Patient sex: M
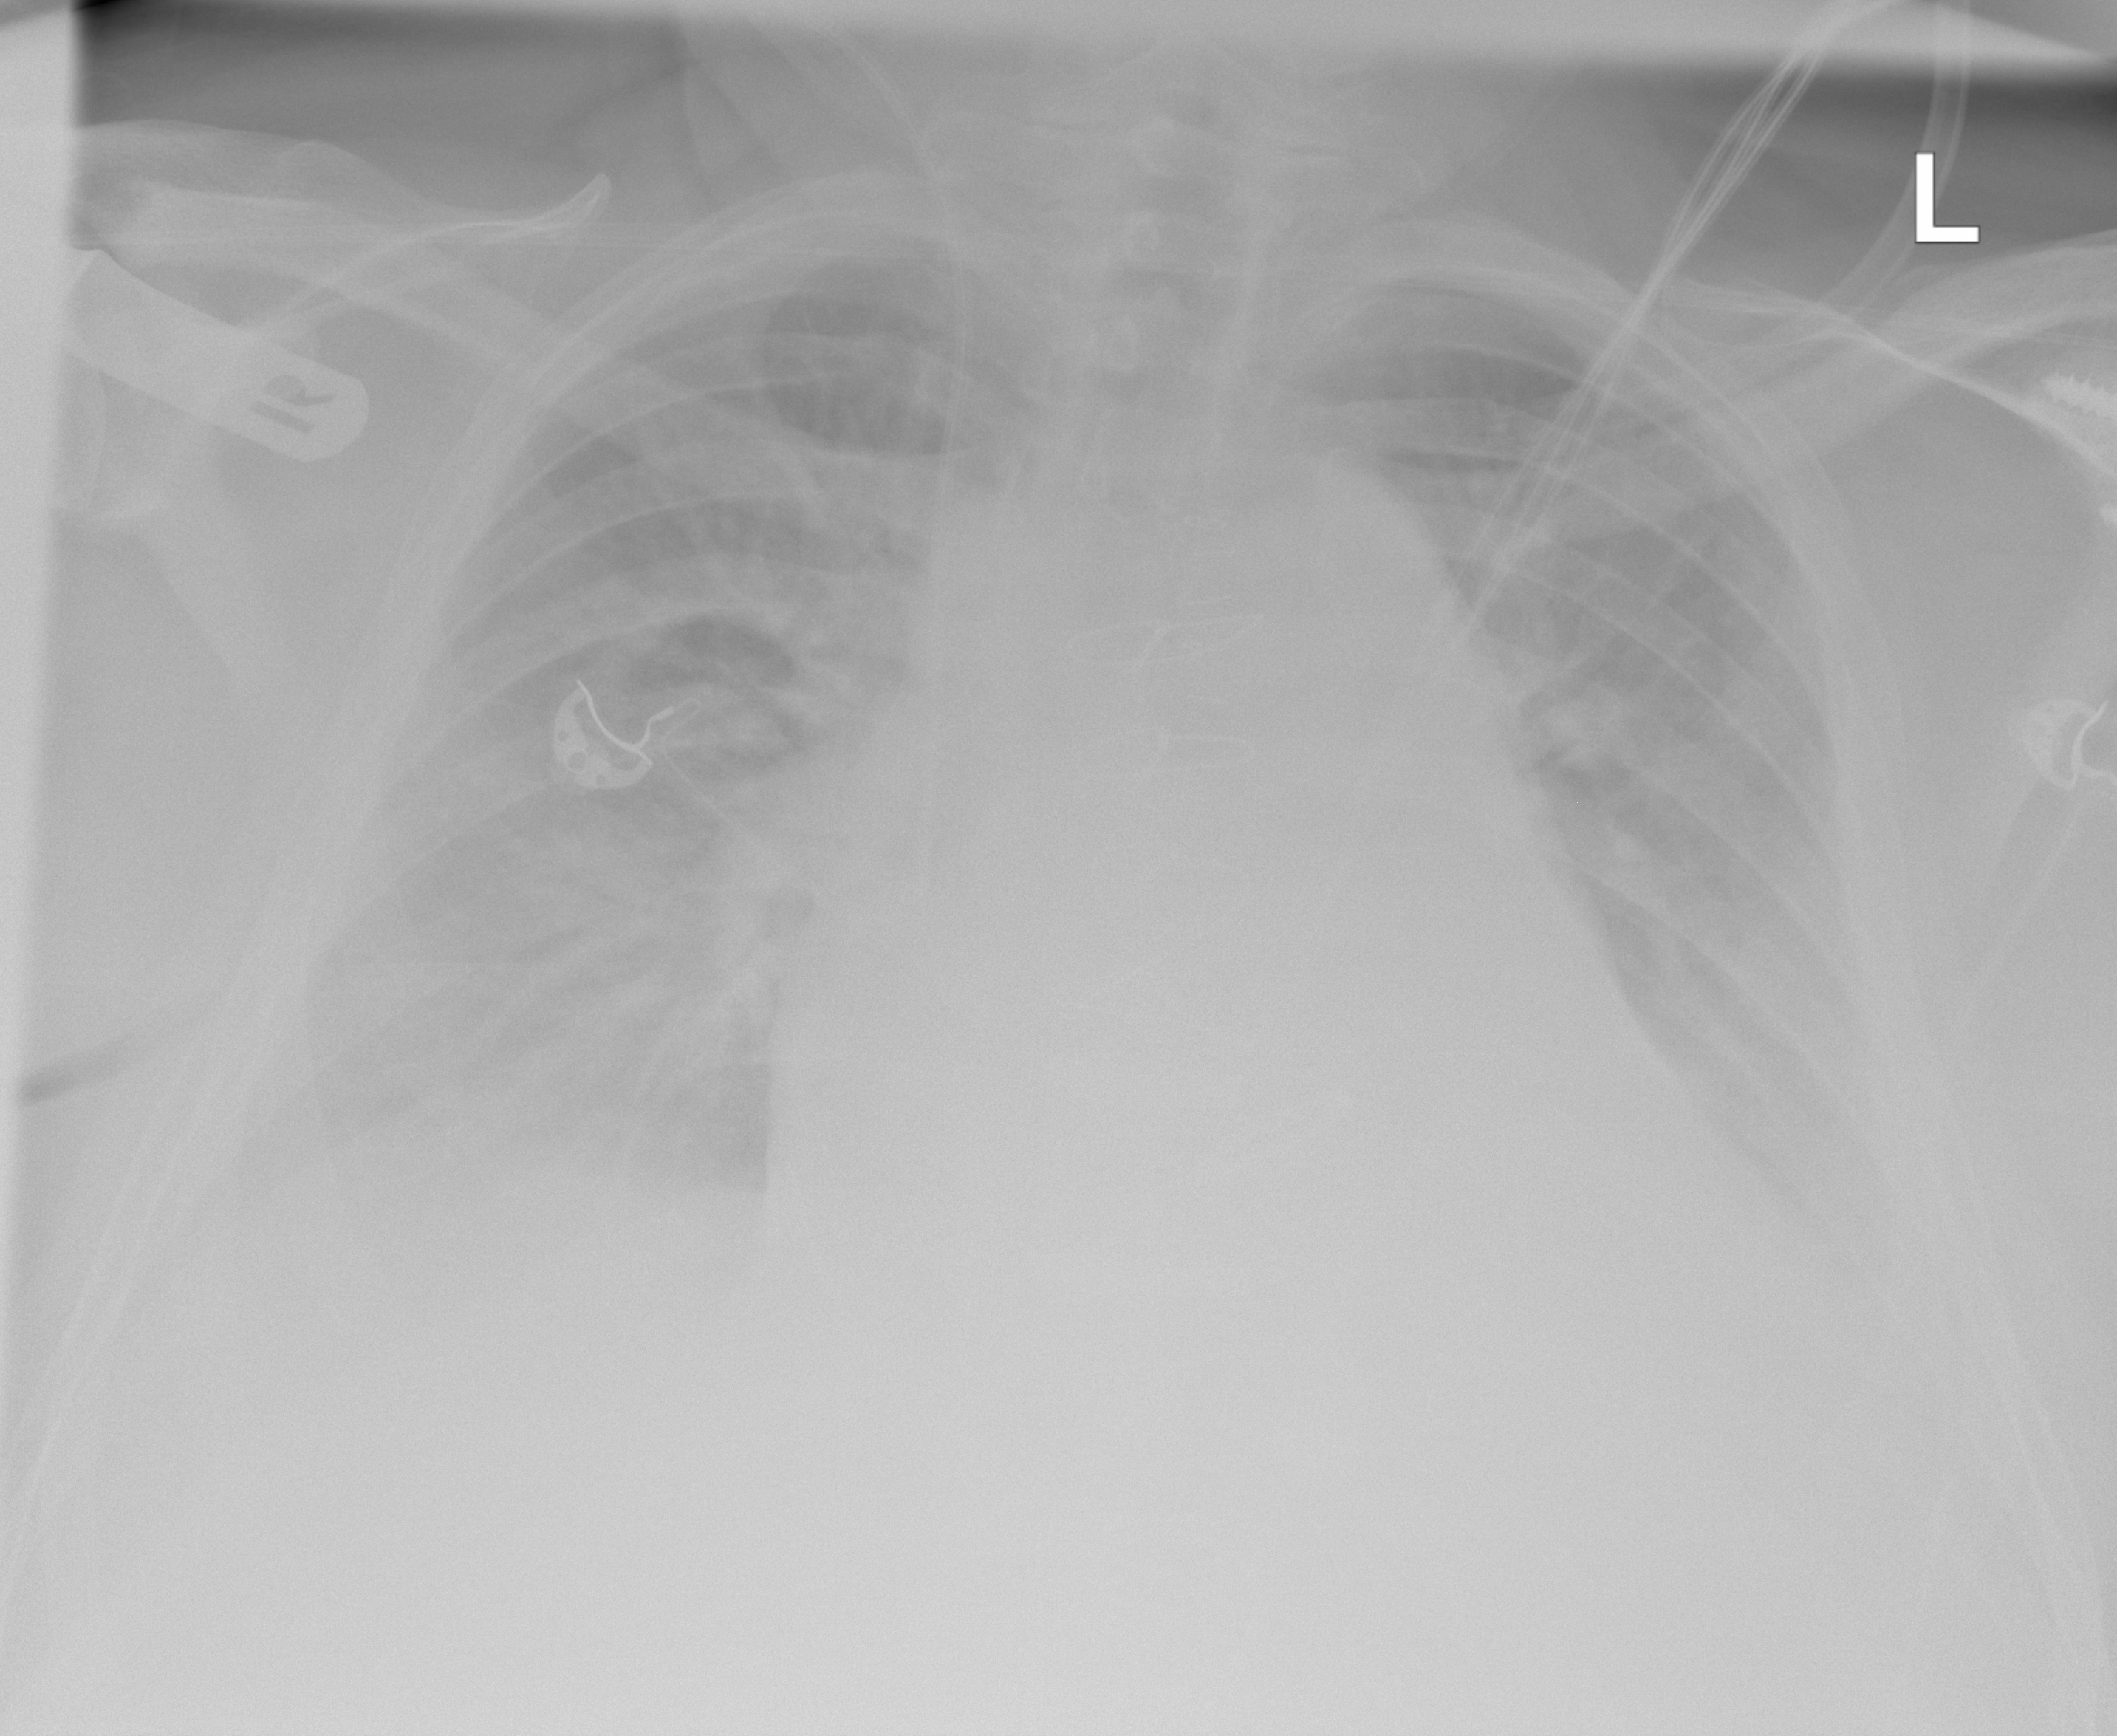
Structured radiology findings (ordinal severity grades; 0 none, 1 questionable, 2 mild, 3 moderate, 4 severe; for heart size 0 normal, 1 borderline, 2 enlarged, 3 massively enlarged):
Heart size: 2
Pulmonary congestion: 2
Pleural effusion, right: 2
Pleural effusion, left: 2
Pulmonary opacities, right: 0
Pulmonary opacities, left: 0
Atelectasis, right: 3
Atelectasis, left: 3